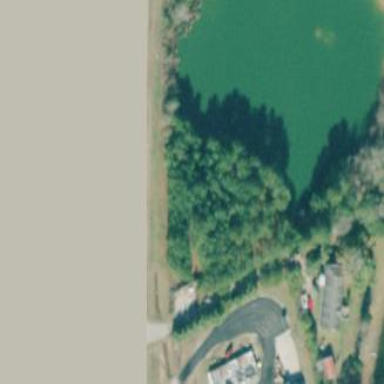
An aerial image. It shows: Lake with natural water.